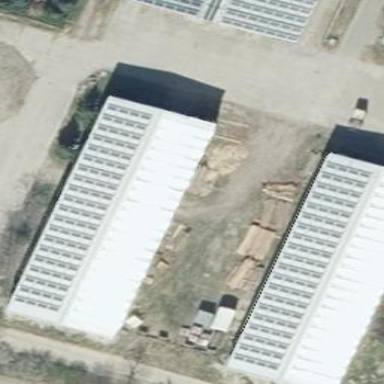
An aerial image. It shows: Gabled roof farm auxiliary building with the roof oriented along its length.